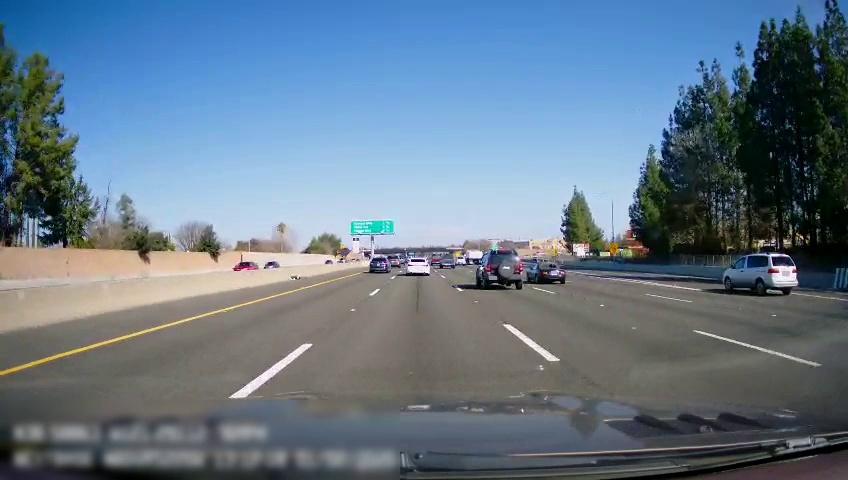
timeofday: Day
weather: Sunny
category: Vehicles | Car
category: Vehicles | Car
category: Drivable Space
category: Vehicles | SUV
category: Vehicles | Truck
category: Vehicles | Car
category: Vehicles | Truck
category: Vehicles | Car
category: Vehicles | Truck
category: Vehicles | SUV
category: Vehicles | SUV
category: Vehicles | Car
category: Vehicles | Car
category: Lanes | Alternate Lane
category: Lanes | Alternate Lane
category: Lanes | Alternate Lane
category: Lanes | Alternate Lane
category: Lanes | Current Lane
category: Lanes | Current Lane
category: Lanes | Alternate Lane
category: Traffic | Signs
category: Traffic | Signs
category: Traffic | Signs